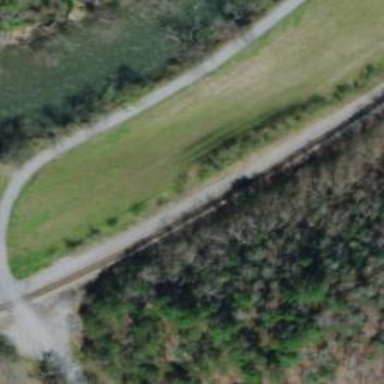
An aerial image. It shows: Railway track.